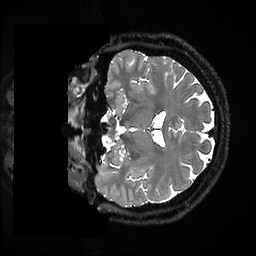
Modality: T2w
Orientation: coronal
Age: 52
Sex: female
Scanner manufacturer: ge
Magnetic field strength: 3 T
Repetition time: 3.202 s
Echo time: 0.06643 s